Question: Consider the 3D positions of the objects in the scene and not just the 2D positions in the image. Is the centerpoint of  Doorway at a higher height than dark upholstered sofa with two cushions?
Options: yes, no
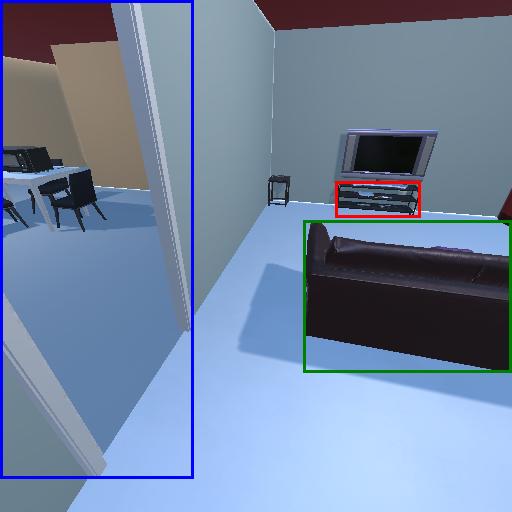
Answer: yes